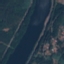
Land use / land cover: River